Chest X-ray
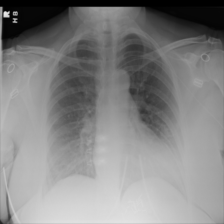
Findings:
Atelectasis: negative
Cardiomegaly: negative
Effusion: negative
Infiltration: negative
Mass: negative
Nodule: negative
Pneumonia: negative
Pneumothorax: negative
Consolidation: negative
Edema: negative
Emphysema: negative
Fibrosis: negative
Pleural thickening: negative
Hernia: negative